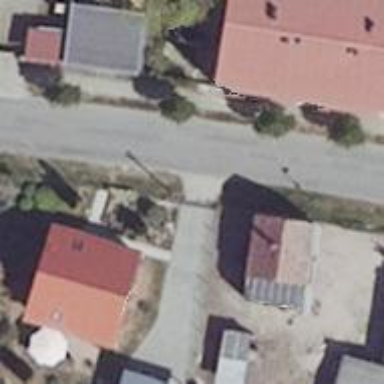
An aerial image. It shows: Residential road with asphalt surface.